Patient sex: M
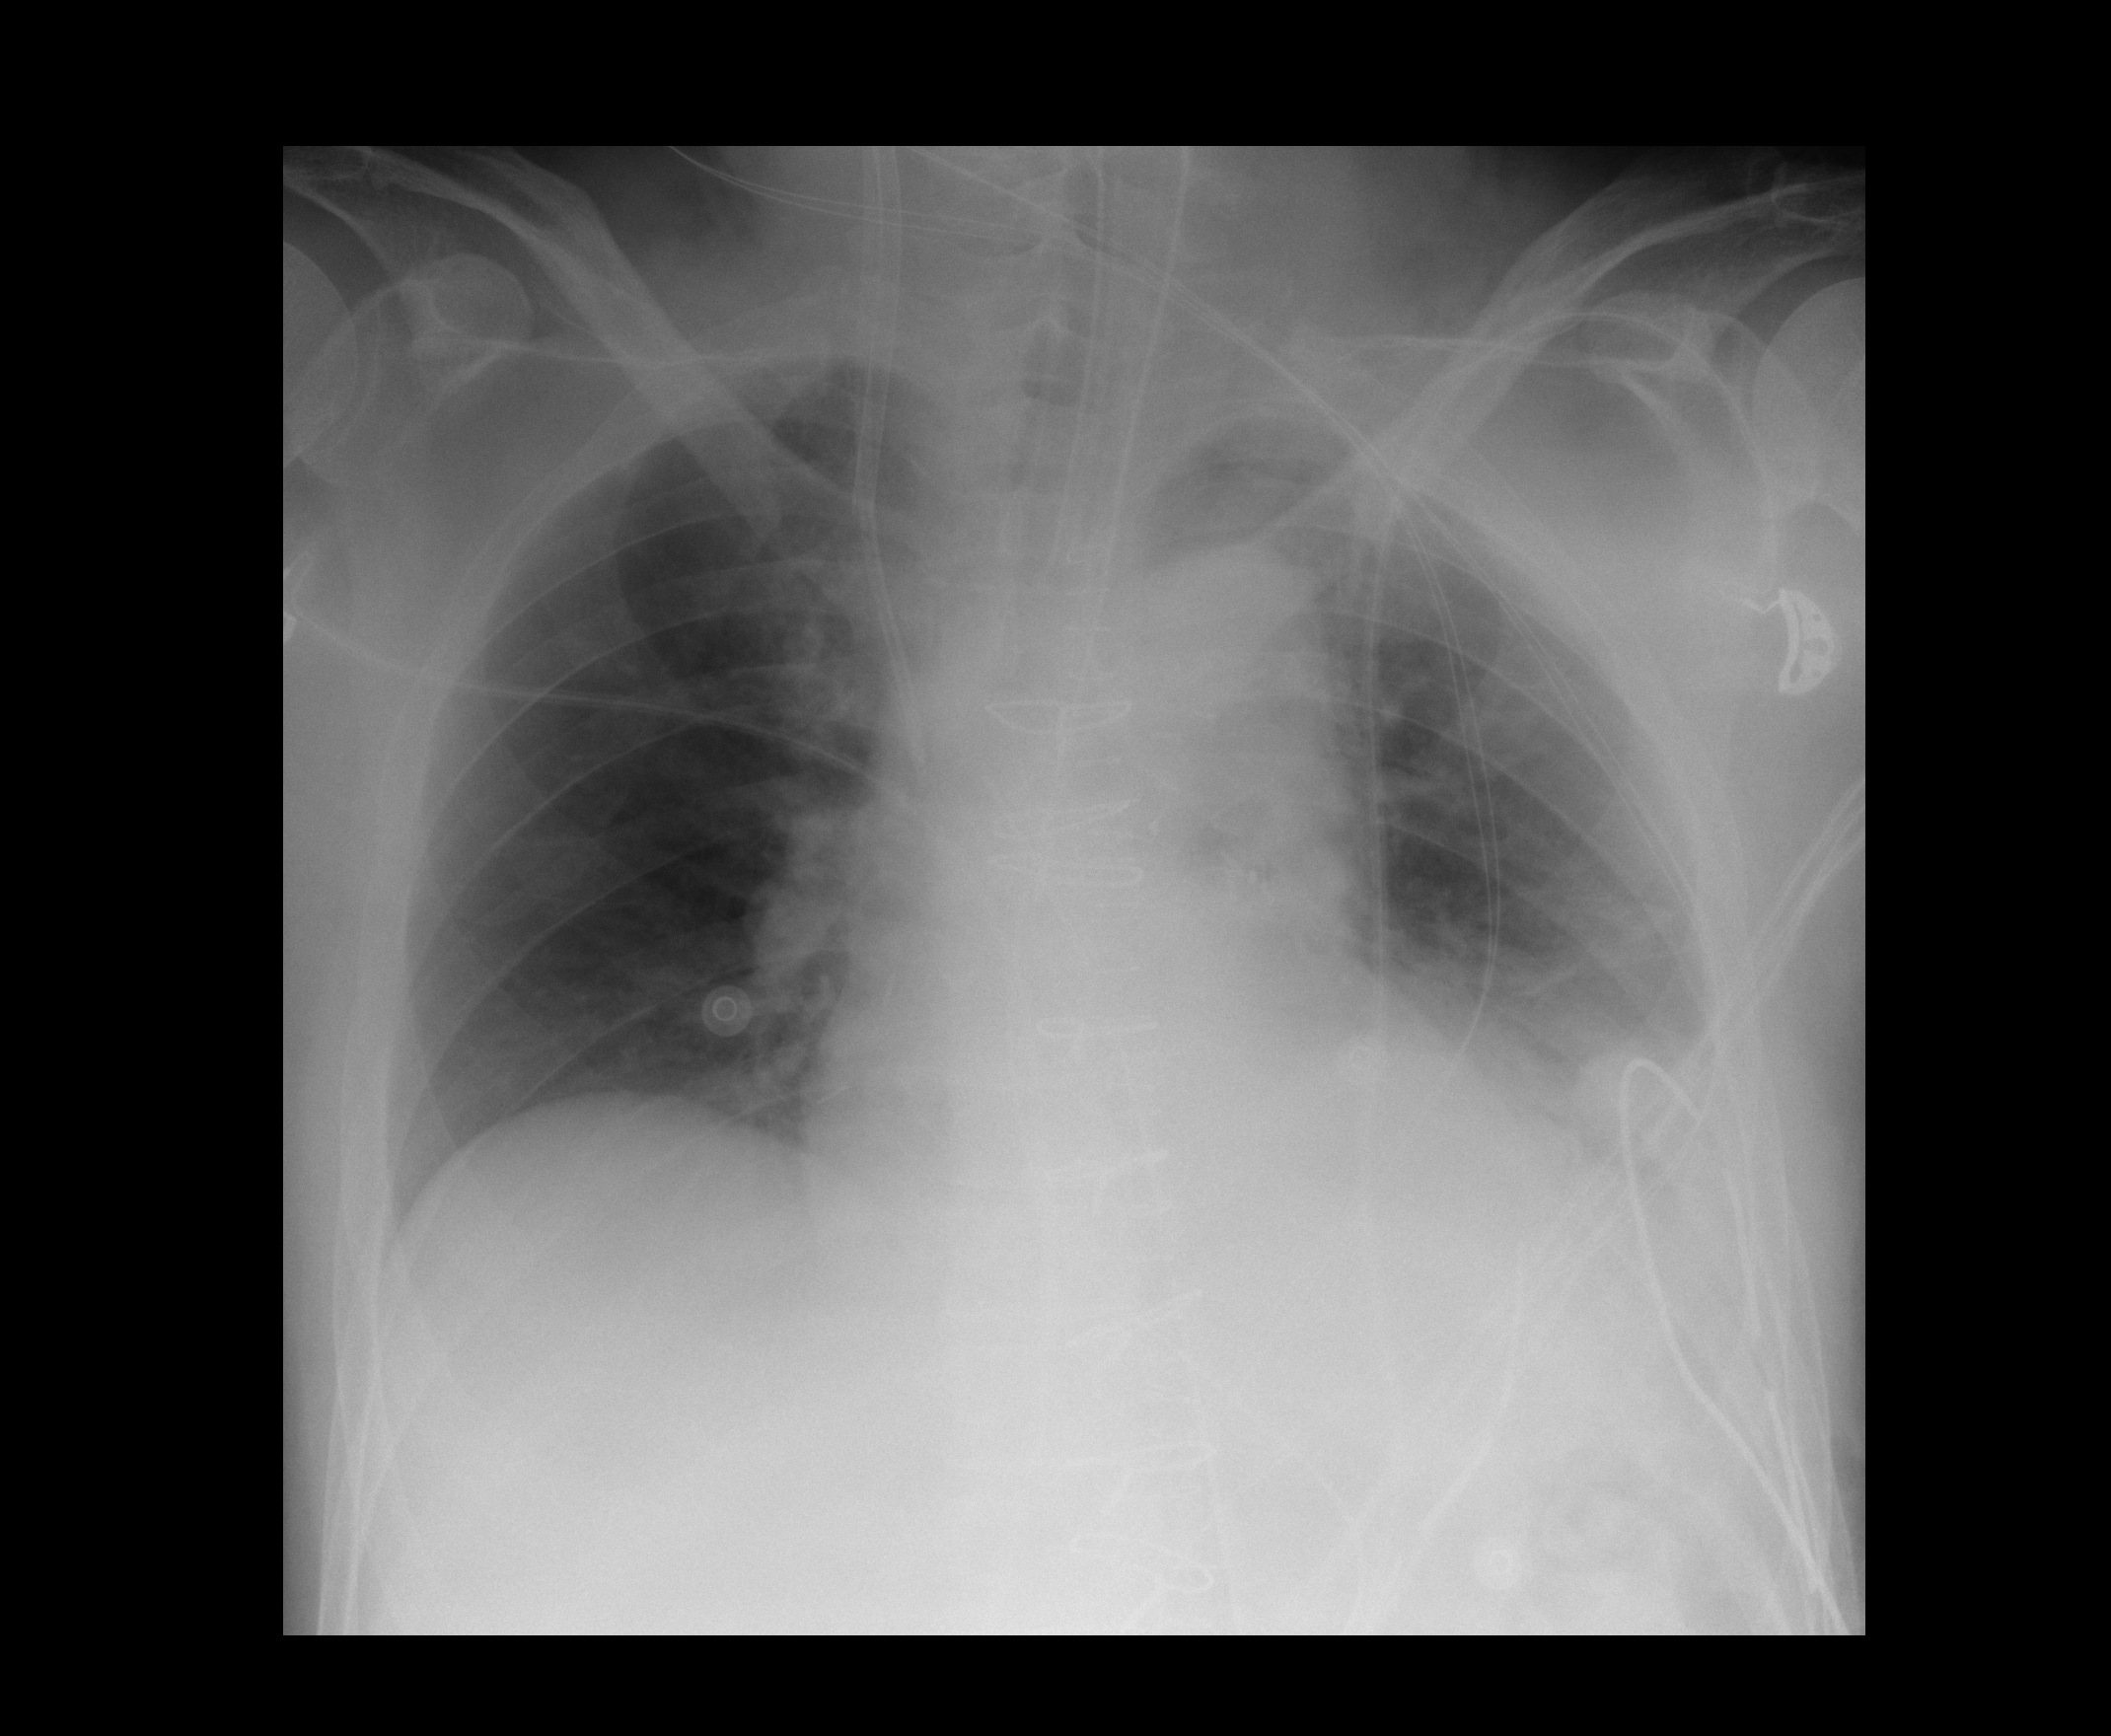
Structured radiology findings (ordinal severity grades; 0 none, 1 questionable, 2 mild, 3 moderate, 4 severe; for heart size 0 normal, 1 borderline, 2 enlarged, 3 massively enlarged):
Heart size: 0
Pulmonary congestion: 0
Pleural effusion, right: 0
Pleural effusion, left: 1
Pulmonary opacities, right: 0
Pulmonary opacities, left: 0
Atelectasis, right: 0
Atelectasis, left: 2